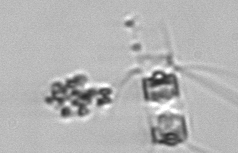
Label: Chaetoceros_didymus